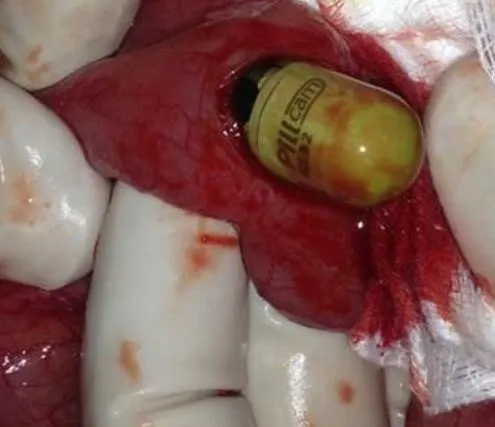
Photo during surgery showing video capsule extraction by enterotomy.
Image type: medical_photograph (other_medical_photograph)